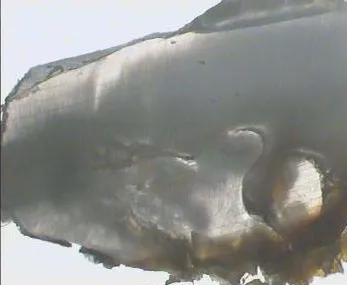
Ground section view with stereomicroscope showing normal coronal dentin and irregular dentine obliterating the pulp chamber.
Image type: medical_photograph (skin_photograph)